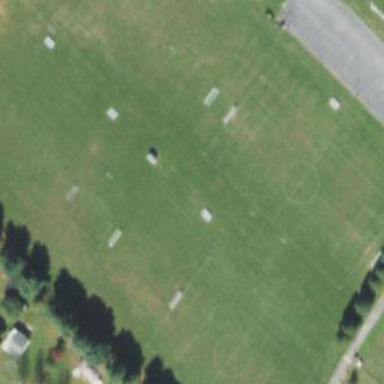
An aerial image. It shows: Soccer pitch designated for leisure and sports activities.